Question: I've prepared a custom listview using BaseAdapter. Now I want to change color of selected item of listview on click event. And multiple items should be selected. Here I am giving one demo :

Selected item's color is Orange. This is just a demo screen. If anybody knows to how change entire background color of a selected list item then please post their reviews. Thanks.
I am using this BaseAdapter Class:
'''
public class MyListAdapter extends BaseAdapter {
private Activity activity;
private String[] title, artist, duration, rowNumber;
private static LayoutInflater inflater=null;
ViewHolder holder;
View vi;
public MyListAdapter (Activity context, String[] songTitle,String[] songArtist, String[] songDuration )
{
try
{
activity = context;
title = songTitle;
artist = songArtist;
duration = songDuration;
rowNumber = new String[title.length];
for(int i=0;i<title.length; i++){
rowNumber[i] = Integer.toString(i+1);
}
inflater = (LayoutInflater)activity.getSystemService(Context.LAYOUT_INFLATER_SERVICE);
}
catch (NullPointerException e)
{
e.printStackTrace();
}
}
public int getCount() {
return title.length;
}
public Object getItem(int position) {
return position;
}
public long getItemId(int position) {
return position;
}
public static class ViewHolder{
private TextView txtSongNumber, txtSongTitle, txtSongArtist, txtSongDuration;
}
public View getView(int position, View convertView, ViewGroup parent)
{
try
{
vi=convertView;
// System.out.println("Value of position"+position);
if(convertView==null)
{
vi = inflater.inflate(R.layout.list_songs, null);
holder=new ViewHolder();
holder.txtSongNumber = (TextView)vi.findViewById(R.id.txtSongNumber);
holder.txtSongTitle = (TextView)vi.findViewById(R.id.txtSongTitle);
holder.txtSongArtist = (TextView)vi.findViewById(R.id.txtSongArtist);
holder.txtSongDuration = (TextView)vi.findViewById(R.id.txtSongDuration);
vi.setTag(holder);
}
else
holder=(ViewHolder)vi.getTag();
holder.txtSongNumber.setText(rowNumber[position]);
holder.txtSongTitle.setText(title[position]);
holder.txtSongArtist.setText(artist[position]);
holder.txtSongDuration.setText(duration[position]);
}
catch (Exception e)
{
e.printStackTrace();
}
return vi;
}
'''
}
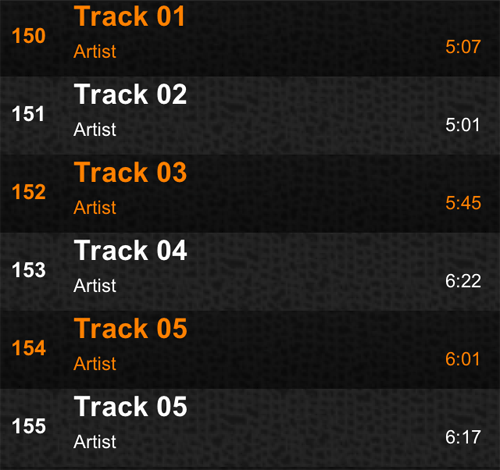
Answer: Its very simple... Just try the following code...
In your List Adapter:
Define an Integer Array first
'''
ArrayList<Integer> itemPos = new ArrayList<Integer>();
'''
then use this code in your getView Method :
'''
if (itemPos.contains(position)) {
holder.txtOne.setTextColor(Color.BLUE);
} else {
holder.txtOne.setTextColor(Color.WHITE);
}
'''
Now use this code in click event of your Text View :
'''
if (!itemPos.contains(position)) {
holder.txtOne.setTextColor(Color.BLUE);
itemPos.add(position);
notifyDataSetChanged();
} else {
holder.txtOne.setTextColor(Color.WHITE);
notifyDataSetChanged();
int po = itemPos.indexOf(position);
itemPos.remove(po);
}
'''